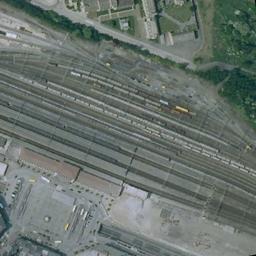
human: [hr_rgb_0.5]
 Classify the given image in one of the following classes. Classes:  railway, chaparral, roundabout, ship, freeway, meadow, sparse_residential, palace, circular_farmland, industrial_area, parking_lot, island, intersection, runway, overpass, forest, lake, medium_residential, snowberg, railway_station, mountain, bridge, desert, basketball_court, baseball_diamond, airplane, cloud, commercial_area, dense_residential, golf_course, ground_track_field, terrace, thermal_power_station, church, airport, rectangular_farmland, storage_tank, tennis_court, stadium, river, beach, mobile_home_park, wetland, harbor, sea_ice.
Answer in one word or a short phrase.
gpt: railway_station